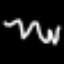
Label: squiggle